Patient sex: M
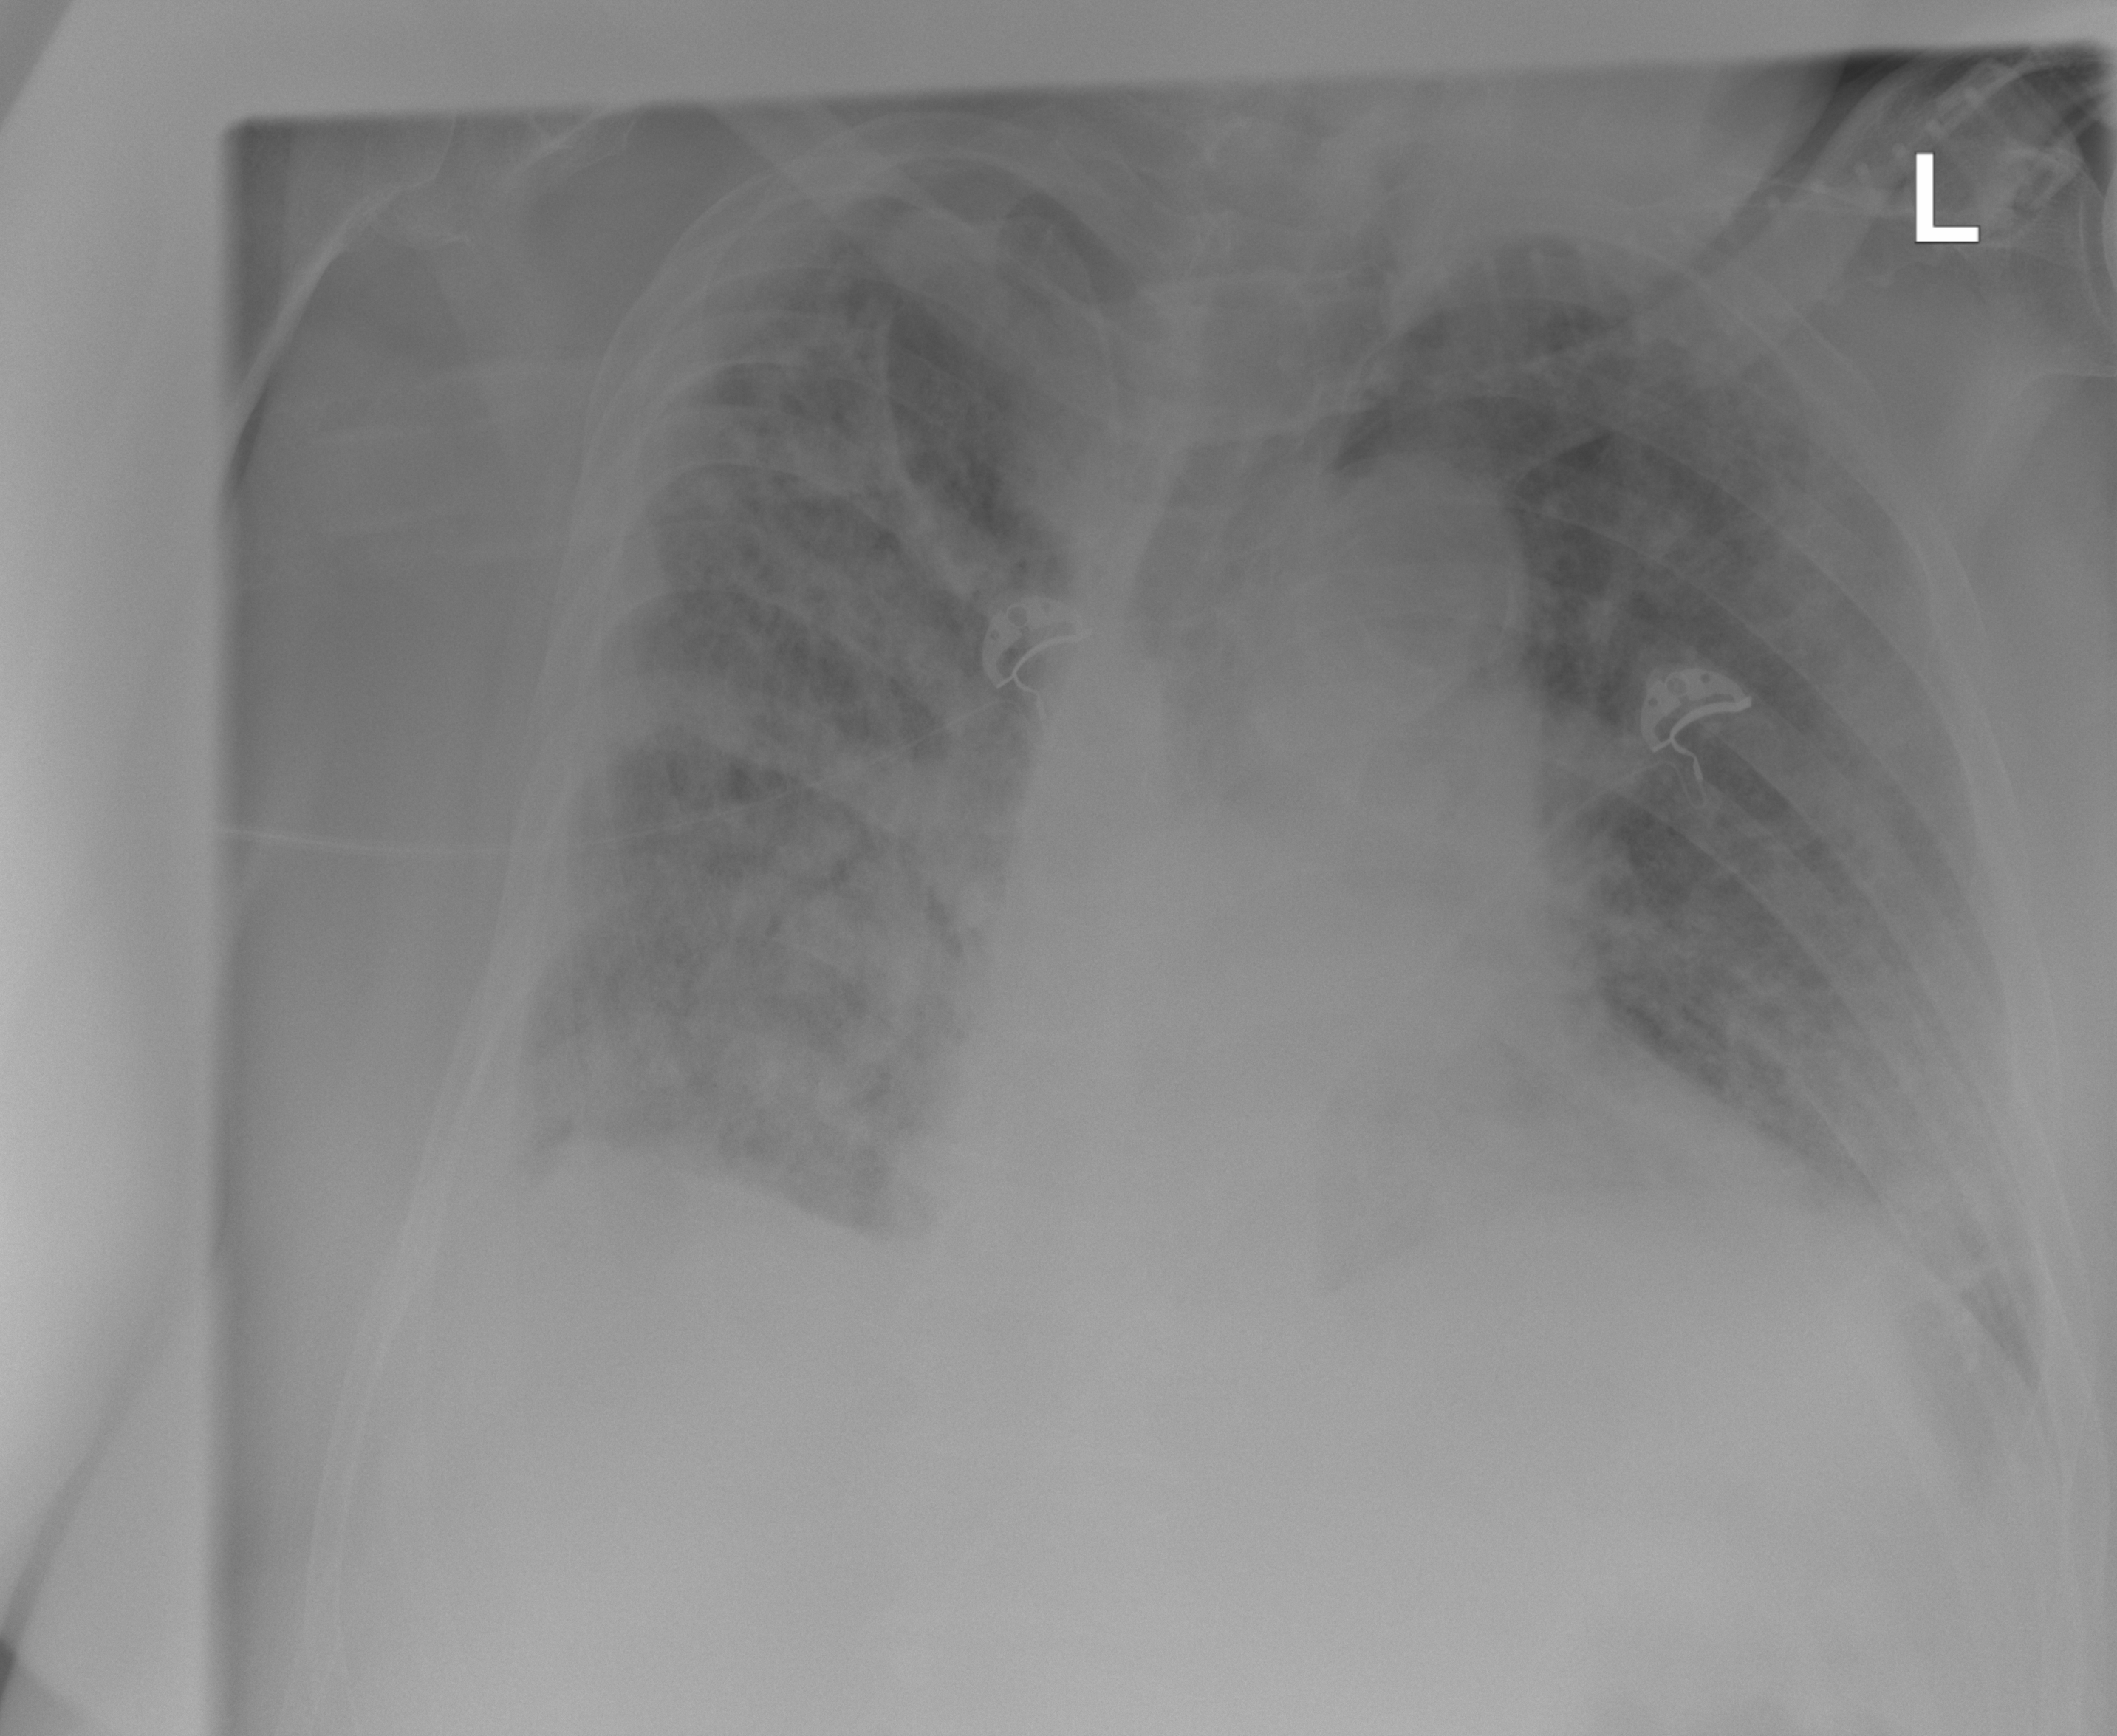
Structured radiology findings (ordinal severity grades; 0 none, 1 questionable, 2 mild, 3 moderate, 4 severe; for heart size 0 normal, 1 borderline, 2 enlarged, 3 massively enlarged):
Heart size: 1
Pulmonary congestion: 2
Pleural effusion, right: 2
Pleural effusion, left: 0
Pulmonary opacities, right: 3
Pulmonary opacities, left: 3
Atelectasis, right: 2
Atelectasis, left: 2